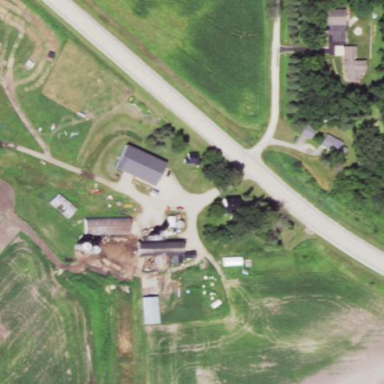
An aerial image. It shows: Farmyard area.